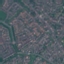
Land use / land cover: Residential